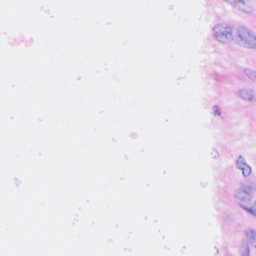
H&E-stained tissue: Breast